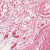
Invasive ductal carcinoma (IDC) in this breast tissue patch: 0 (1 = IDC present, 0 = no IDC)